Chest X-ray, AP view. Patient: 63 years old, sex M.
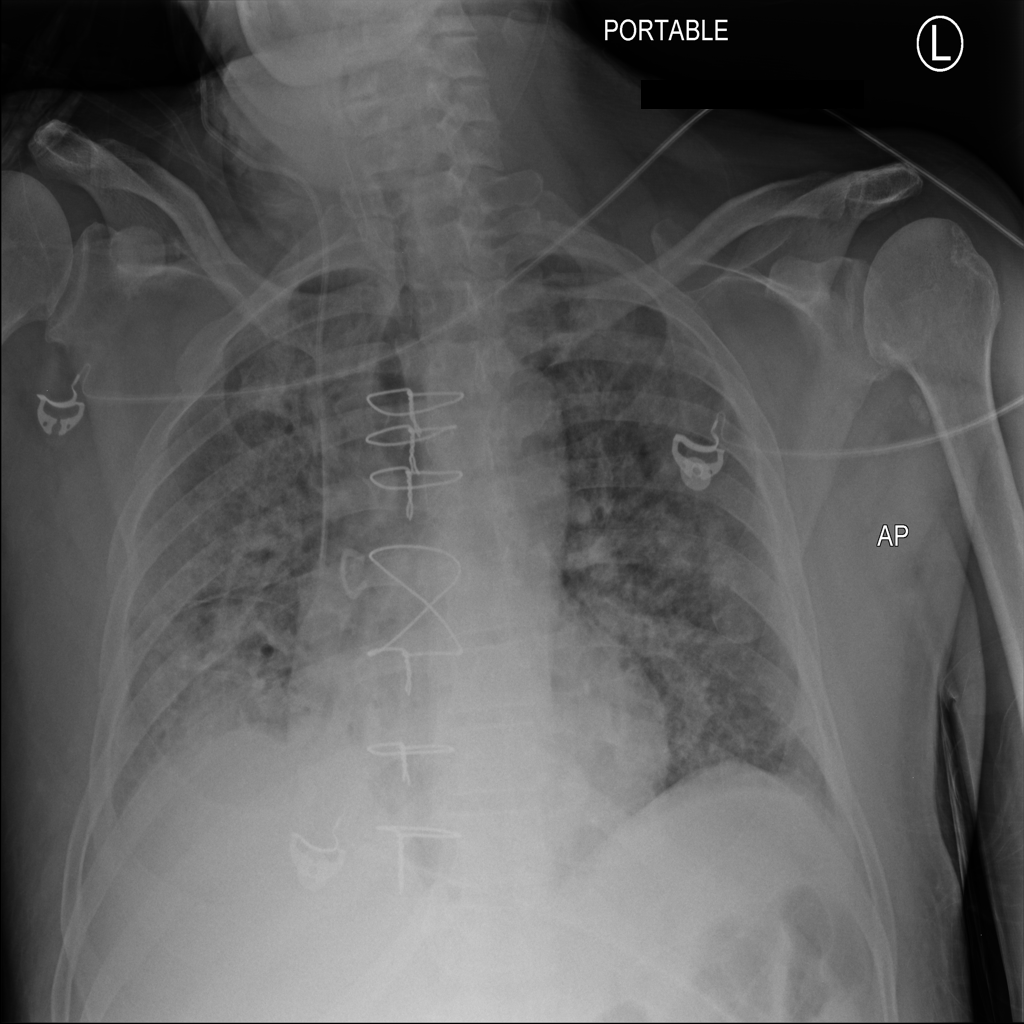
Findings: Edema, Effusion